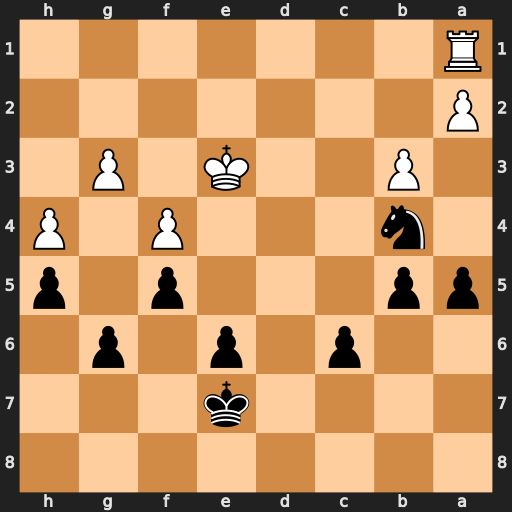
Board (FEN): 8/4k3/2p1p1p1/pp3p1p/1n3P1P/1P2K1P1/P7/R7
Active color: b
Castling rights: -
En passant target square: -
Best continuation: Nc2+ Kd2 Nxa1